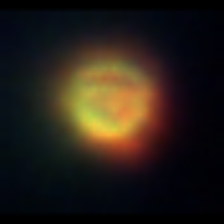
Taxon: NanoPlankton
Group: Other